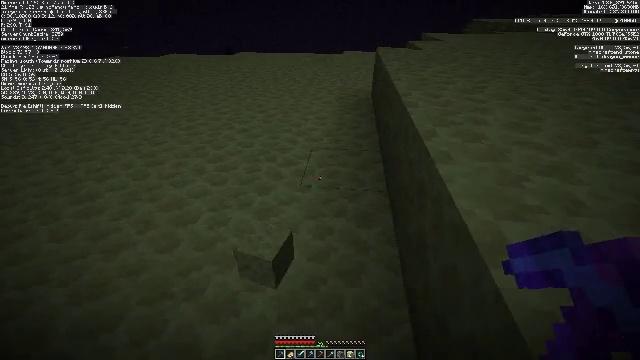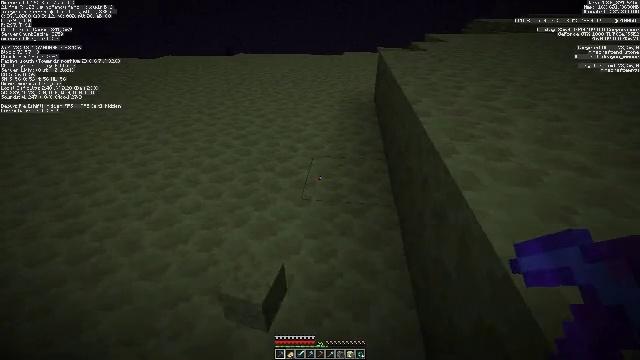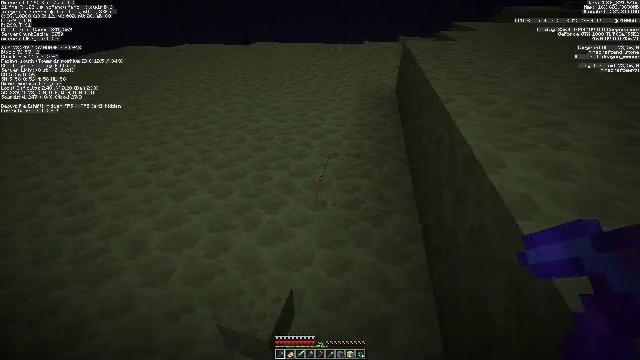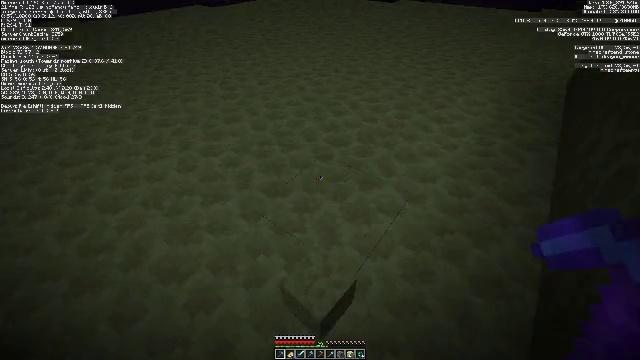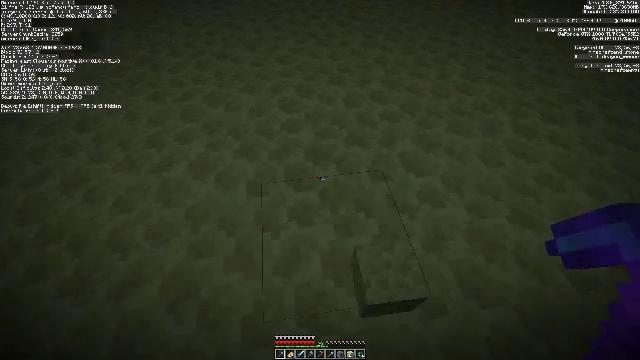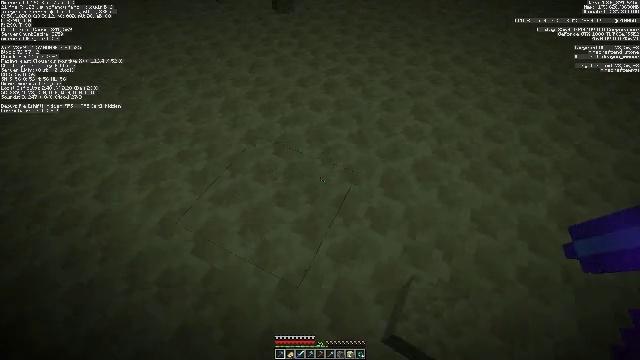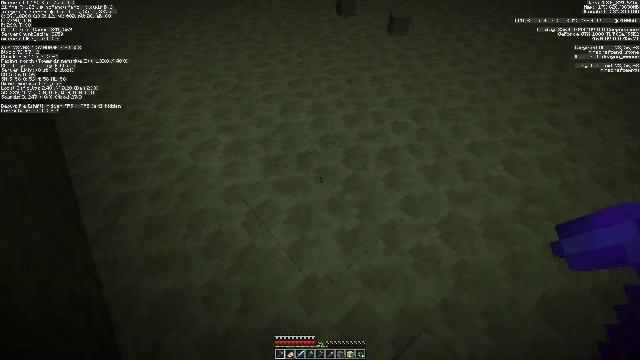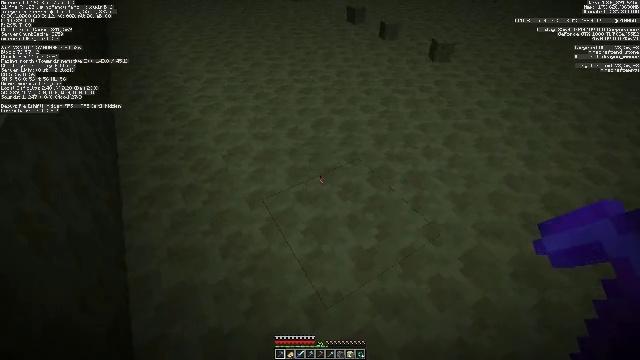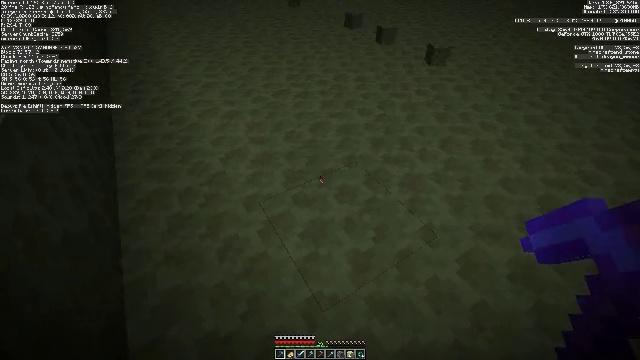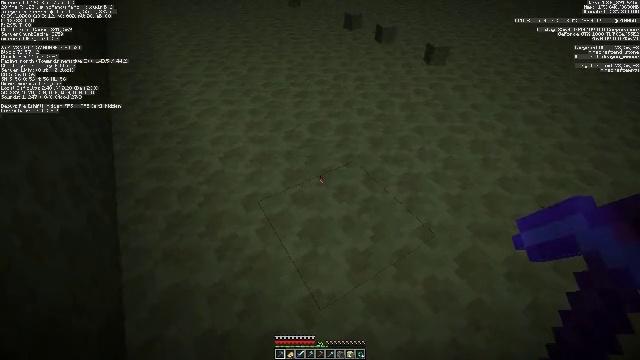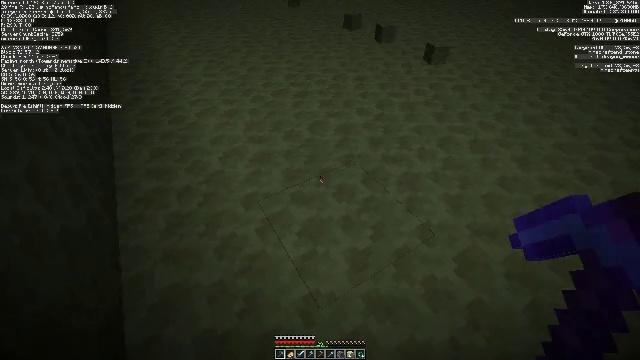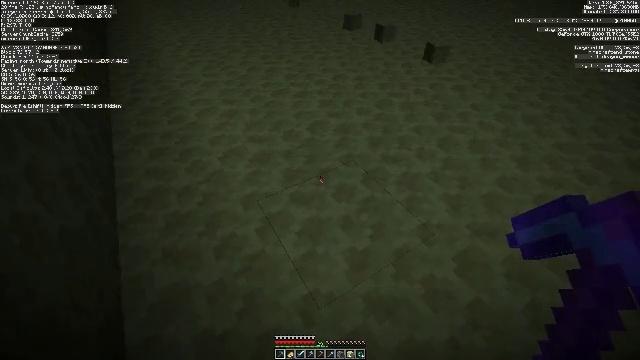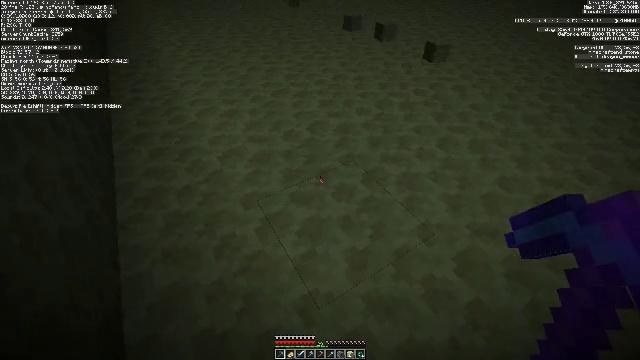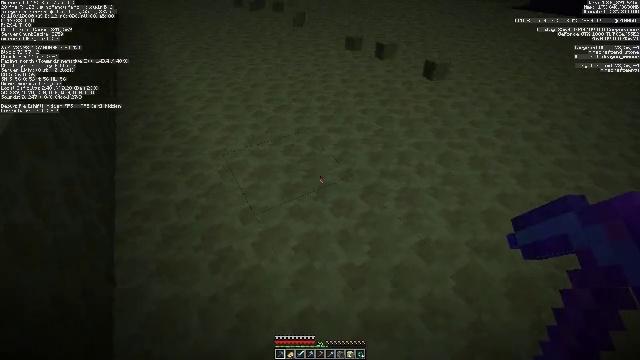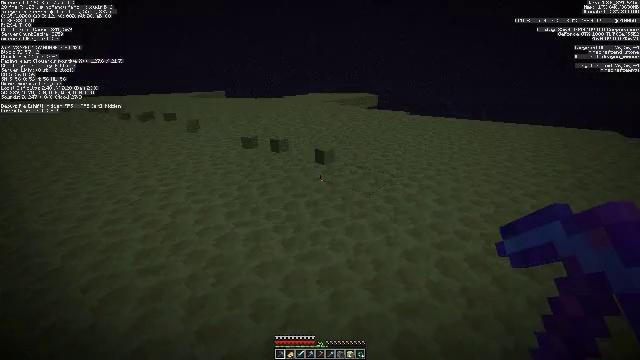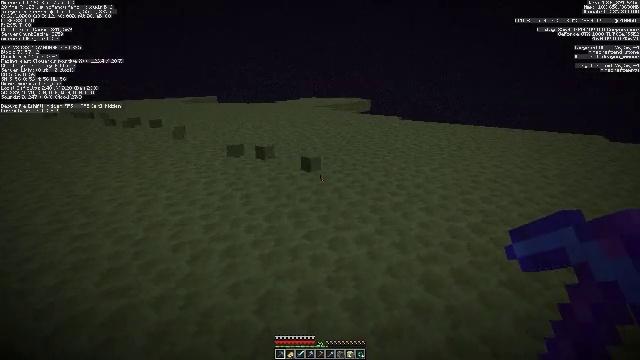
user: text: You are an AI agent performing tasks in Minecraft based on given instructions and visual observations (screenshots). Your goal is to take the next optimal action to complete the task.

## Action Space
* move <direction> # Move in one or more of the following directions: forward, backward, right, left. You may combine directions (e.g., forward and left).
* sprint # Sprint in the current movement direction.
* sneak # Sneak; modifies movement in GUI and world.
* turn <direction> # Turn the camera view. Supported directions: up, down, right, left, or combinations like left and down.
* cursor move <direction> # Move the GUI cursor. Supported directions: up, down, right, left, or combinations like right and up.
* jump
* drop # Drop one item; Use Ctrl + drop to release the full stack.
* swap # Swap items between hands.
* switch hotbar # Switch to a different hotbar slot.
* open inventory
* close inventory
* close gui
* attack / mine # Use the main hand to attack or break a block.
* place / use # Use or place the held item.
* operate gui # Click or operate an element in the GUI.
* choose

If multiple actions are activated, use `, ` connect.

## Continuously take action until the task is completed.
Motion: motion action
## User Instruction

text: Dig the end stone for building materials.
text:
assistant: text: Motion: move forward
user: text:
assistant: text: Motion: move forward, turn left and down
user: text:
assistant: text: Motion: move forward, turn left and down
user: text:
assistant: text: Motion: turn left and down
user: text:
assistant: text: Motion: turn left
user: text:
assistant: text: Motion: turn left and up
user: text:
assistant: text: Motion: turn left and up
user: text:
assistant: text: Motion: no_op
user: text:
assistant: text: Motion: no_op
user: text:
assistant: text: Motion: no_op
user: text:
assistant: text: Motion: no_op
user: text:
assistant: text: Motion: no_op
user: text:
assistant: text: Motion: move right, turn up
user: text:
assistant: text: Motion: move forward and move right, turn right and up
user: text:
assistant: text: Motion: move forward and move right, turn right and up
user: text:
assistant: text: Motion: move forward and move right
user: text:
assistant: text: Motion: move forward and move right
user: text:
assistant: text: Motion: move forward
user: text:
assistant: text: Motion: move forward, sprint
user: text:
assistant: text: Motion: move forward, sprint
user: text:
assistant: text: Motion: move forward, sprint
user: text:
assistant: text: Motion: move forward, turn left and down
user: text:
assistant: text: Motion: move forward, turn left and down
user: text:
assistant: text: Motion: move forward, turn left and down
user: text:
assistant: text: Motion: move forward, turn left and down
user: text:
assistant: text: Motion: move forward
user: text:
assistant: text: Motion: move forward, turn left
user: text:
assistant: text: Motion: move forward
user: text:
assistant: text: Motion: move forward
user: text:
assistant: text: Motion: move forward